Question: I am working with 'UITabbarController' and 'UINavigationController' for my application. And i have created application with 'UITabbar' base application it that i am giving different type of navigation controller to navigate view. As given below image.

But i have 1 problem which i describe as follows:
Suppose i have 5 'ViewController' and 3 'NavigationViewController' for that all five view controllers like View1 as 'rootViewController' and view2 as subview. view 3 as 'RootViewController' for 2nd 'NavigationViewController' and view 4 as 'subview' of 3rd 'RootViewController' and others.
When i run application at that time view1 loaded as 'RootViewController' now i am navigation to view 2 as it's subView of view 1 at that time my tab bar selected to first tab. When i click on 2nd tab bar button it shows me view 3 as 'RootViewController' for 2nd 'NavigationController'.
And now i am clicking back to 1st 'Tabbar' button to view view 1 but it shows me subview view 2. If i need to move to 'RootViewController' i need to press back button to View my 'RootView'.
So according to my sinario is it possible to set RootView for that particular tab bar so user can easily go to RootView without viewing subviews for all tab bar click items.
Please help me.
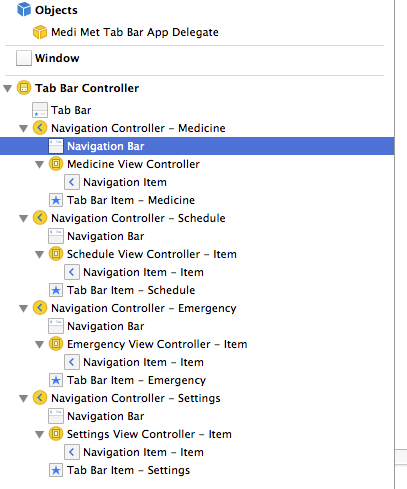
Answer: use this code. When ever you are clicking the tab you be shown the root view of the navigationcontroller of the tab
'''
-(void)tabBarController:(UITabBarController *)tabBarController didSelectViewController:(UIViewController *)viewController
{
write your code here to move the ViewController as written below.(as your requirement)
[navcontrol1 popToRootViewControllerAnimated:YES];
[navcontrol2 popToRootViewControllerAnimated:YES];
[navcontrol3 popToRootViewControllerAnimated:YES];
}
'''